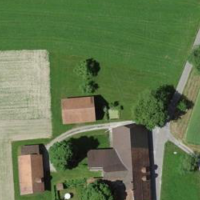
EUNIS habitat code: 55
Species observed at this site:
Echinochloa crus-galli